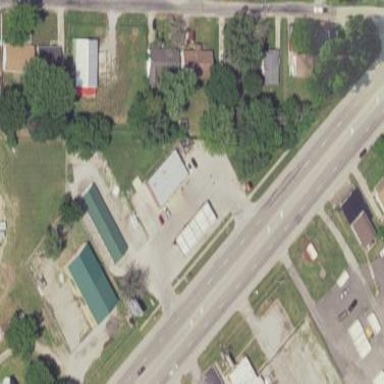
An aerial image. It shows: Fuel station.